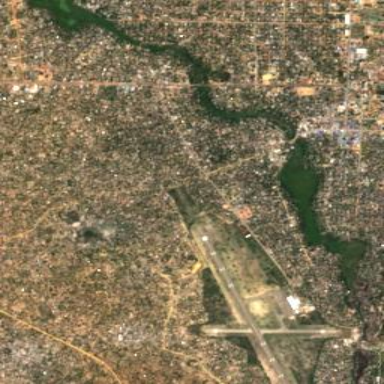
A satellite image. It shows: Public aerodrome or airport.